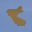
Label: 8